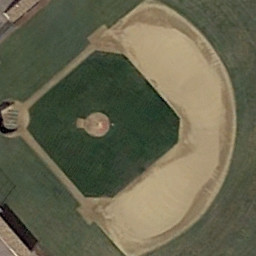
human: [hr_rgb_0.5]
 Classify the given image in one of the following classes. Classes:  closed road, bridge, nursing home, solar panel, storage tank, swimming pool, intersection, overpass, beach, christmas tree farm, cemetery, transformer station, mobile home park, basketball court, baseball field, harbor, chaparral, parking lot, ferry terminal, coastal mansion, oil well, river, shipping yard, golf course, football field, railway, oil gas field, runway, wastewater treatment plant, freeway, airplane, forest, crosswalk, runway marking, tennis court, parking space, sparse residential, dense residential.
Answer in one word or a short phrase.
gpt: baseball field